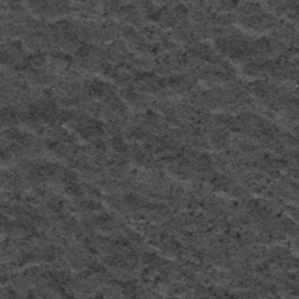
Label: frost